Question: I get the following snippet of html from a CMS:
'''
<label title="">
Land
<input id="Land" name="Land" size="20" type="text" value="">
<span class="field-validation-valid" data-valmsg-for="Land" data-valmsg-replace="true"></span>
</label>
'''
I need to center the text 'Land', but I can't seem to figure it out. I've tried setting 'text-align: center' on the label, but it doesn't work. I can't modify the markup. Is it something simple I'm missing?
EDIT:
I want to center it over this input:

Don't mind the right edge of the input field. The 'label' span 100% of the width of the input field.
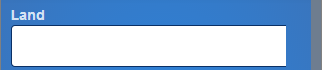
Answer: There is two ways to deal with that .
1.The display property specifies if/how an element is displayed so label must be displayed as block or inline-block to center it
'''
label {
display: inline-block;
text-align: center;
}
'''
2.you can use html tag center
'''
<center>
<label title="">
Land
<input id="Land" name="Land" size="20" type="text" value="">
<span class="field-validation-valid" data-valmsg-for="Land" data-valmsg- replace="true"></span>
</label>
</center>
'''
And if you want to center the word Land over the centered Label , you can just add this
'''
<center>Land</center>
'''